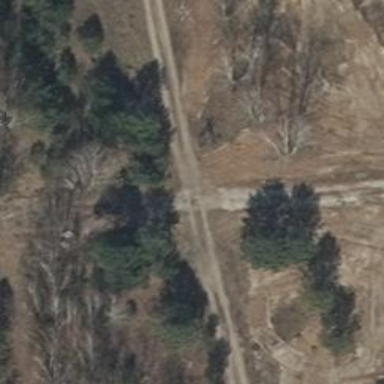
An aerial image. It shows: Sandy track with grade3 tracktype.